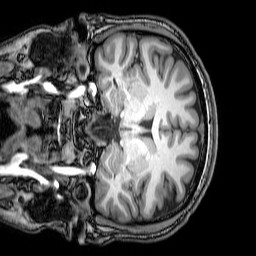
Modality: T1w
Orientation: coronal
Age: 25
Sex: male